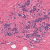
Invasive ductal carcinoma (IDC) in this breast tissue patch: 0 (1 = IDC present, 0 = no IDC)